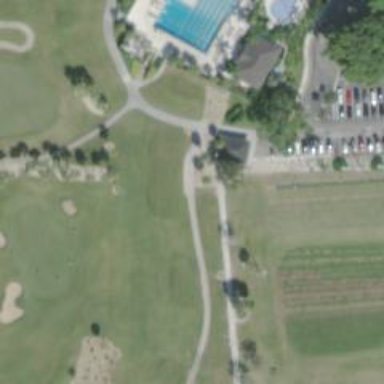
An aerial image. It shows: Service road used as golf cart path.